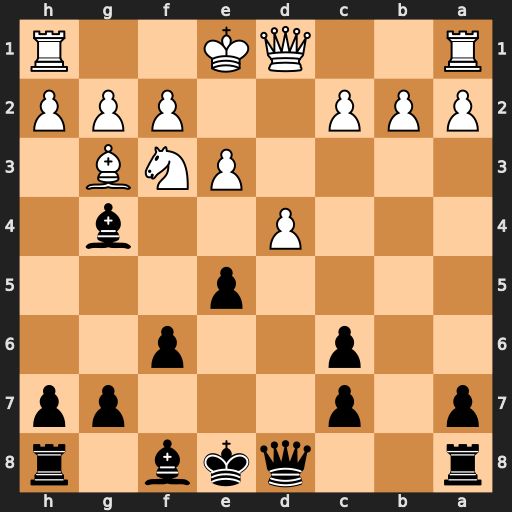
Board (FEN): r2qkb1r/p1p3pp/2p2p2/4p3/3P2b1/4PNB1/PPP2PPP/R2QK2R
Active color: b
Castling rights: KQkq
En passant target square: -
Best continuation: e4 h3 Bh5 Bh2 exf3